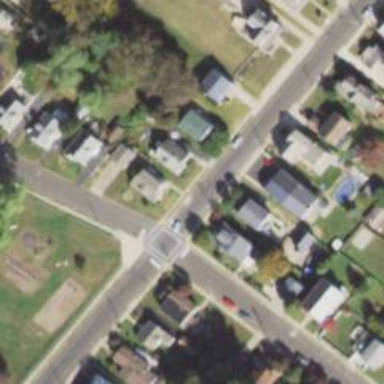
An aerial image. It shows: Road with stop sign.